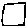
Label: square